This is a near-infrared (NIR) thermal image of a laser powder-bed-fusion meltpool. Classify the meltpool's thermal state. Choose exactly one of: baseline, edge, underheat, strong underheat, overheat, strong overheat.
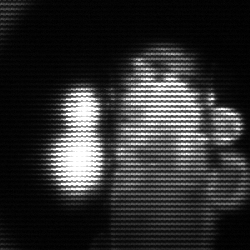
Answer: strong underheat